Field crop: maize
Growth stage: 2
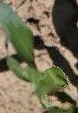
Species: maize